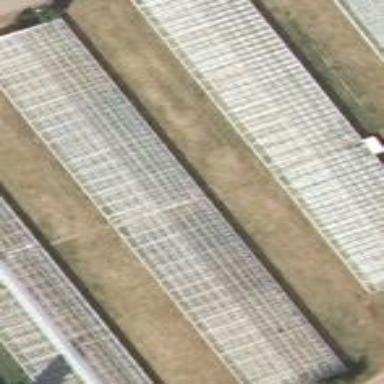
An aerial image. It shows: Greenhouse.